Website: walmart
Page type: account-selection
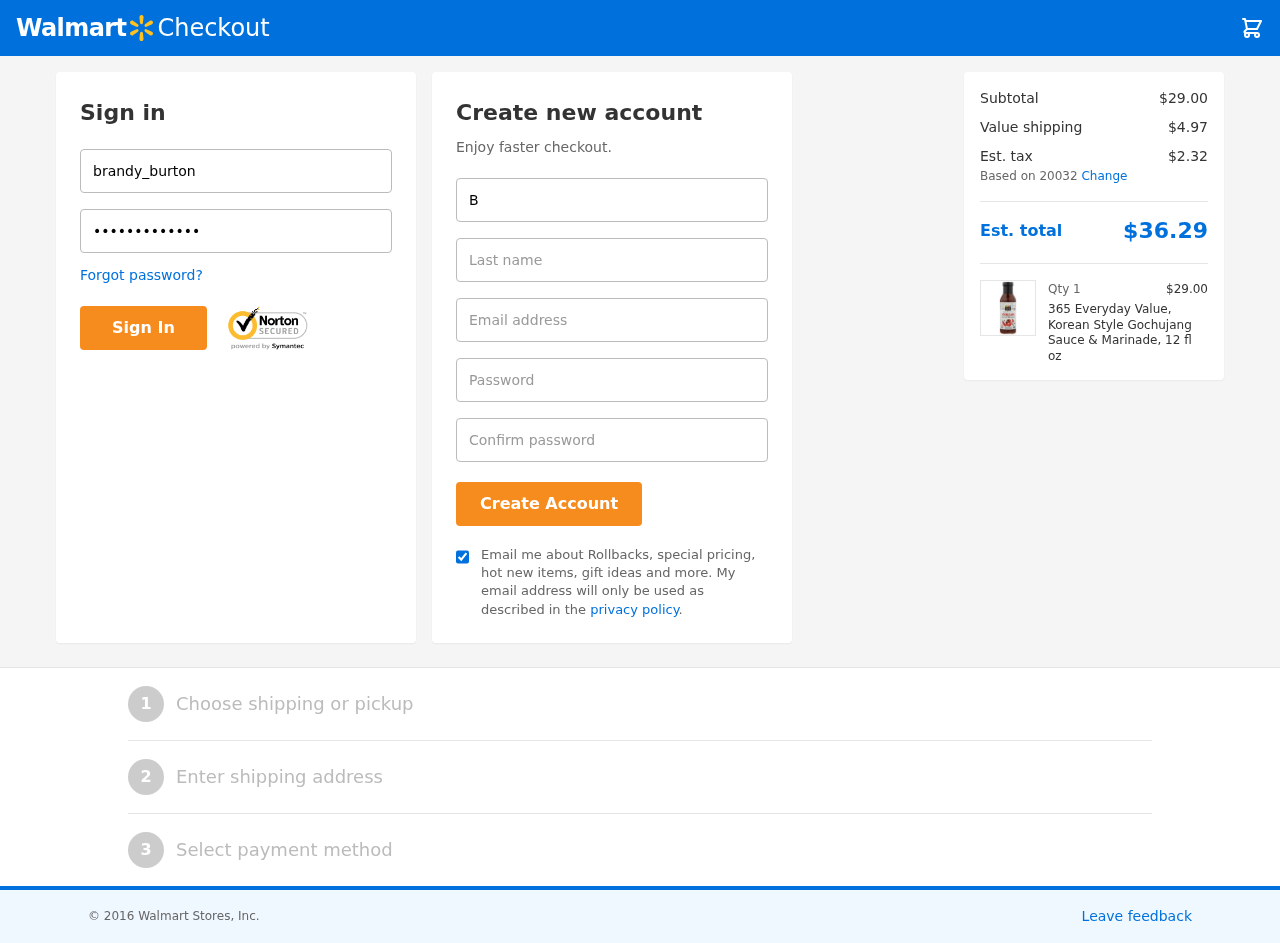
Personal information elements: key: PII_EMAIL
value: bburton@yahoo.com
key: PII_FIRSTNAME
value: Brandy
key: PII_LASTNAME
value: Burton
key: PII_LOGIN_USERNAME
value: brandy_burton
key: PII_POSTCODE
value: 20032
Product elements: key: PRODUCT1_NAME
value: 365 Everyday Value, Korean Style Gochujang Sauce & Marinade, 12 fl oz
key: PRODUCT1_PRICE
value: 29
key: PRODUCT1_QUANTITY
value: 1
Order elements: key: ORDER_SUBTOTAL
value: $29.00
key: ORDER_SHIPPING_COST
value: $4.97
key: ORDER_TAX
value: $2.32
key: ORDER_TOTAL
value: $36.29